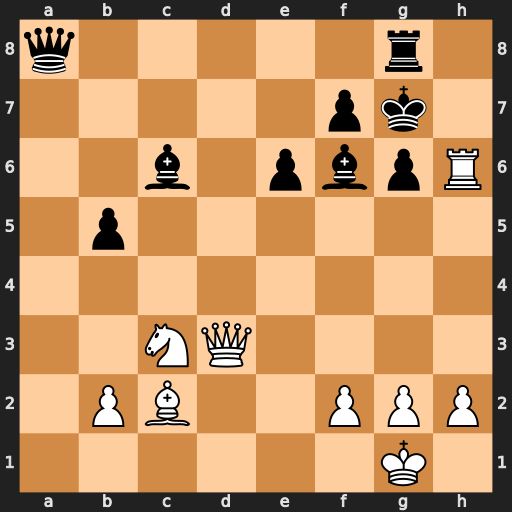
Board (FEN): q5r1/5pk1/2b1pbpR/1p6/8/2NQ4/1PB2PPP/6K1
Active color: w
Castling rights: -
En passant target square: -
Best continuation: Rxg6+ fxg6 Qxg6+ Kf8 Qxf6+